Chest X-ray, PA view. Patient: 42 years old, sex M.
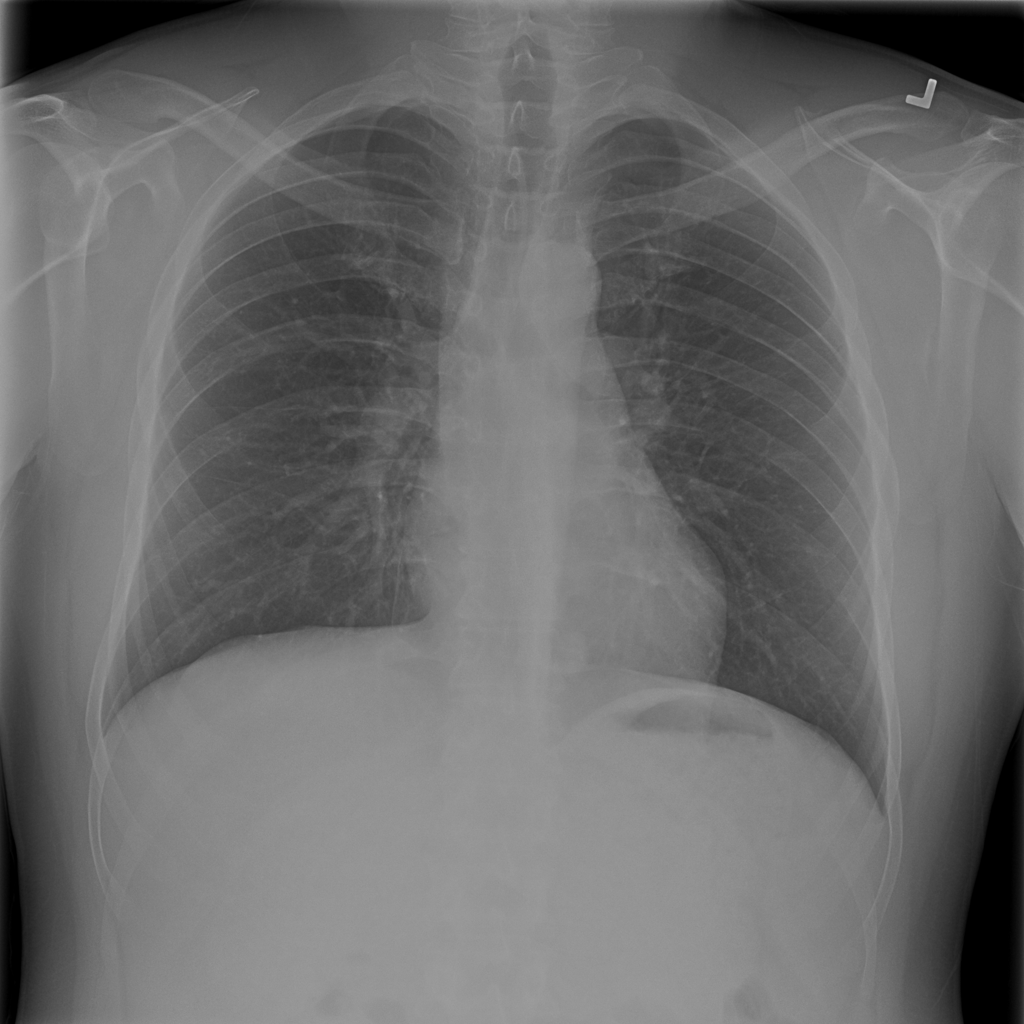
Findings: No Finding